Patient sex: F
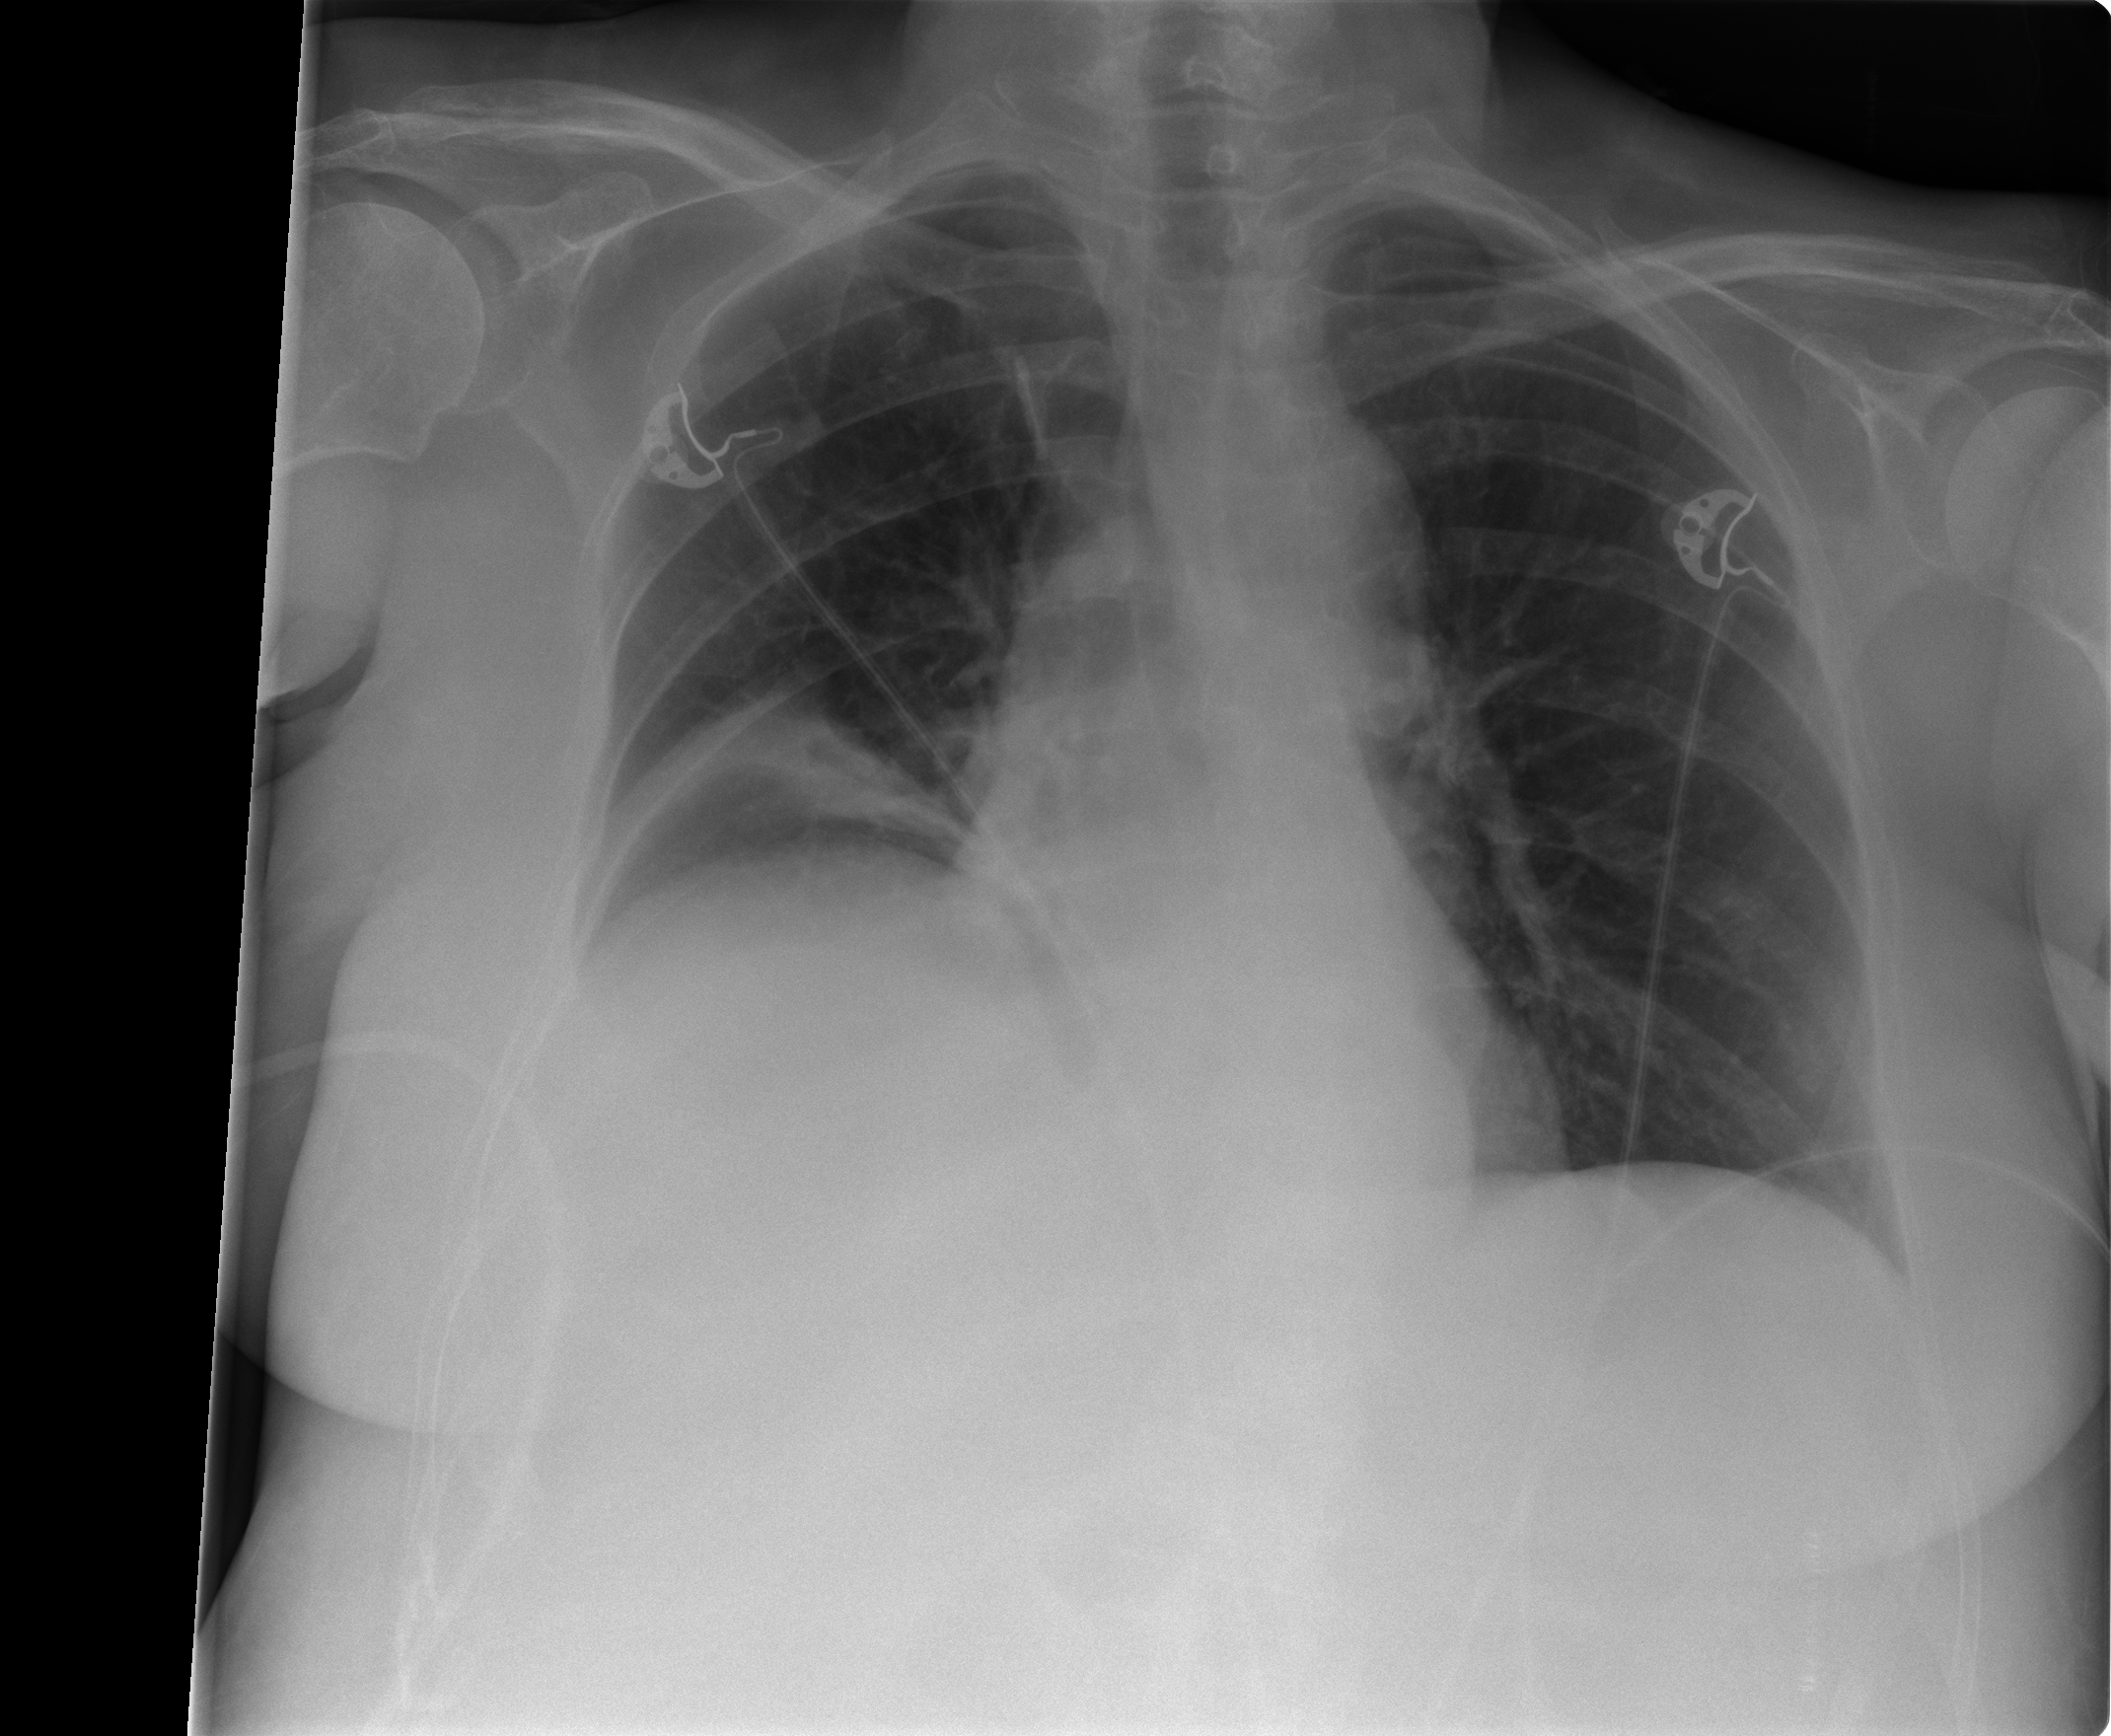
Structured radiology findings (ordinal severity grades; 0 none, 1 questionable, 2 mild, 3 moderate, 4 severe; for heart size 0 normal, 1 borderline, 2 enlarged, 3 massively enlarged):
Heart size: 0
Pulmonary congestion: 0
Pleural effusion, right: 0
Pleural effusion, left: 0
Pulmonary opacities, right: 0
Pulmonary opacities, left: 0
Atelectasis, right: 3
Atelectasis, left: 0